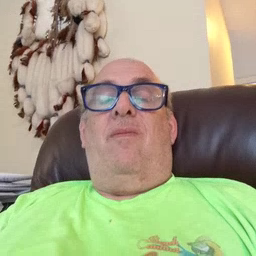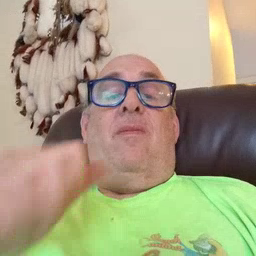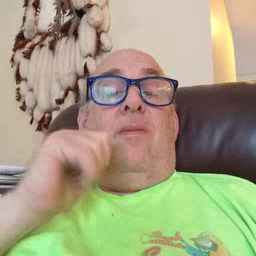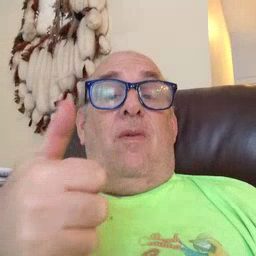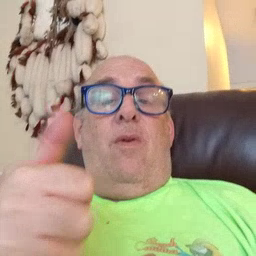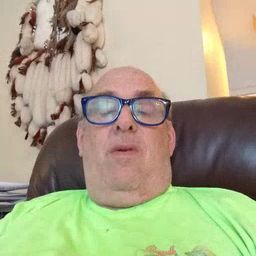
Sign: tomorrow